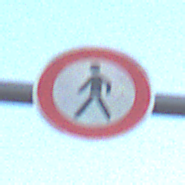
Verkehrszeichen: VerbotFussgaenger
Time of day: SunriseSunset
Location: Outdoor (Nature)
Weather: Clear
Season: NotSpecified
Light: Natural